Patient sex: F
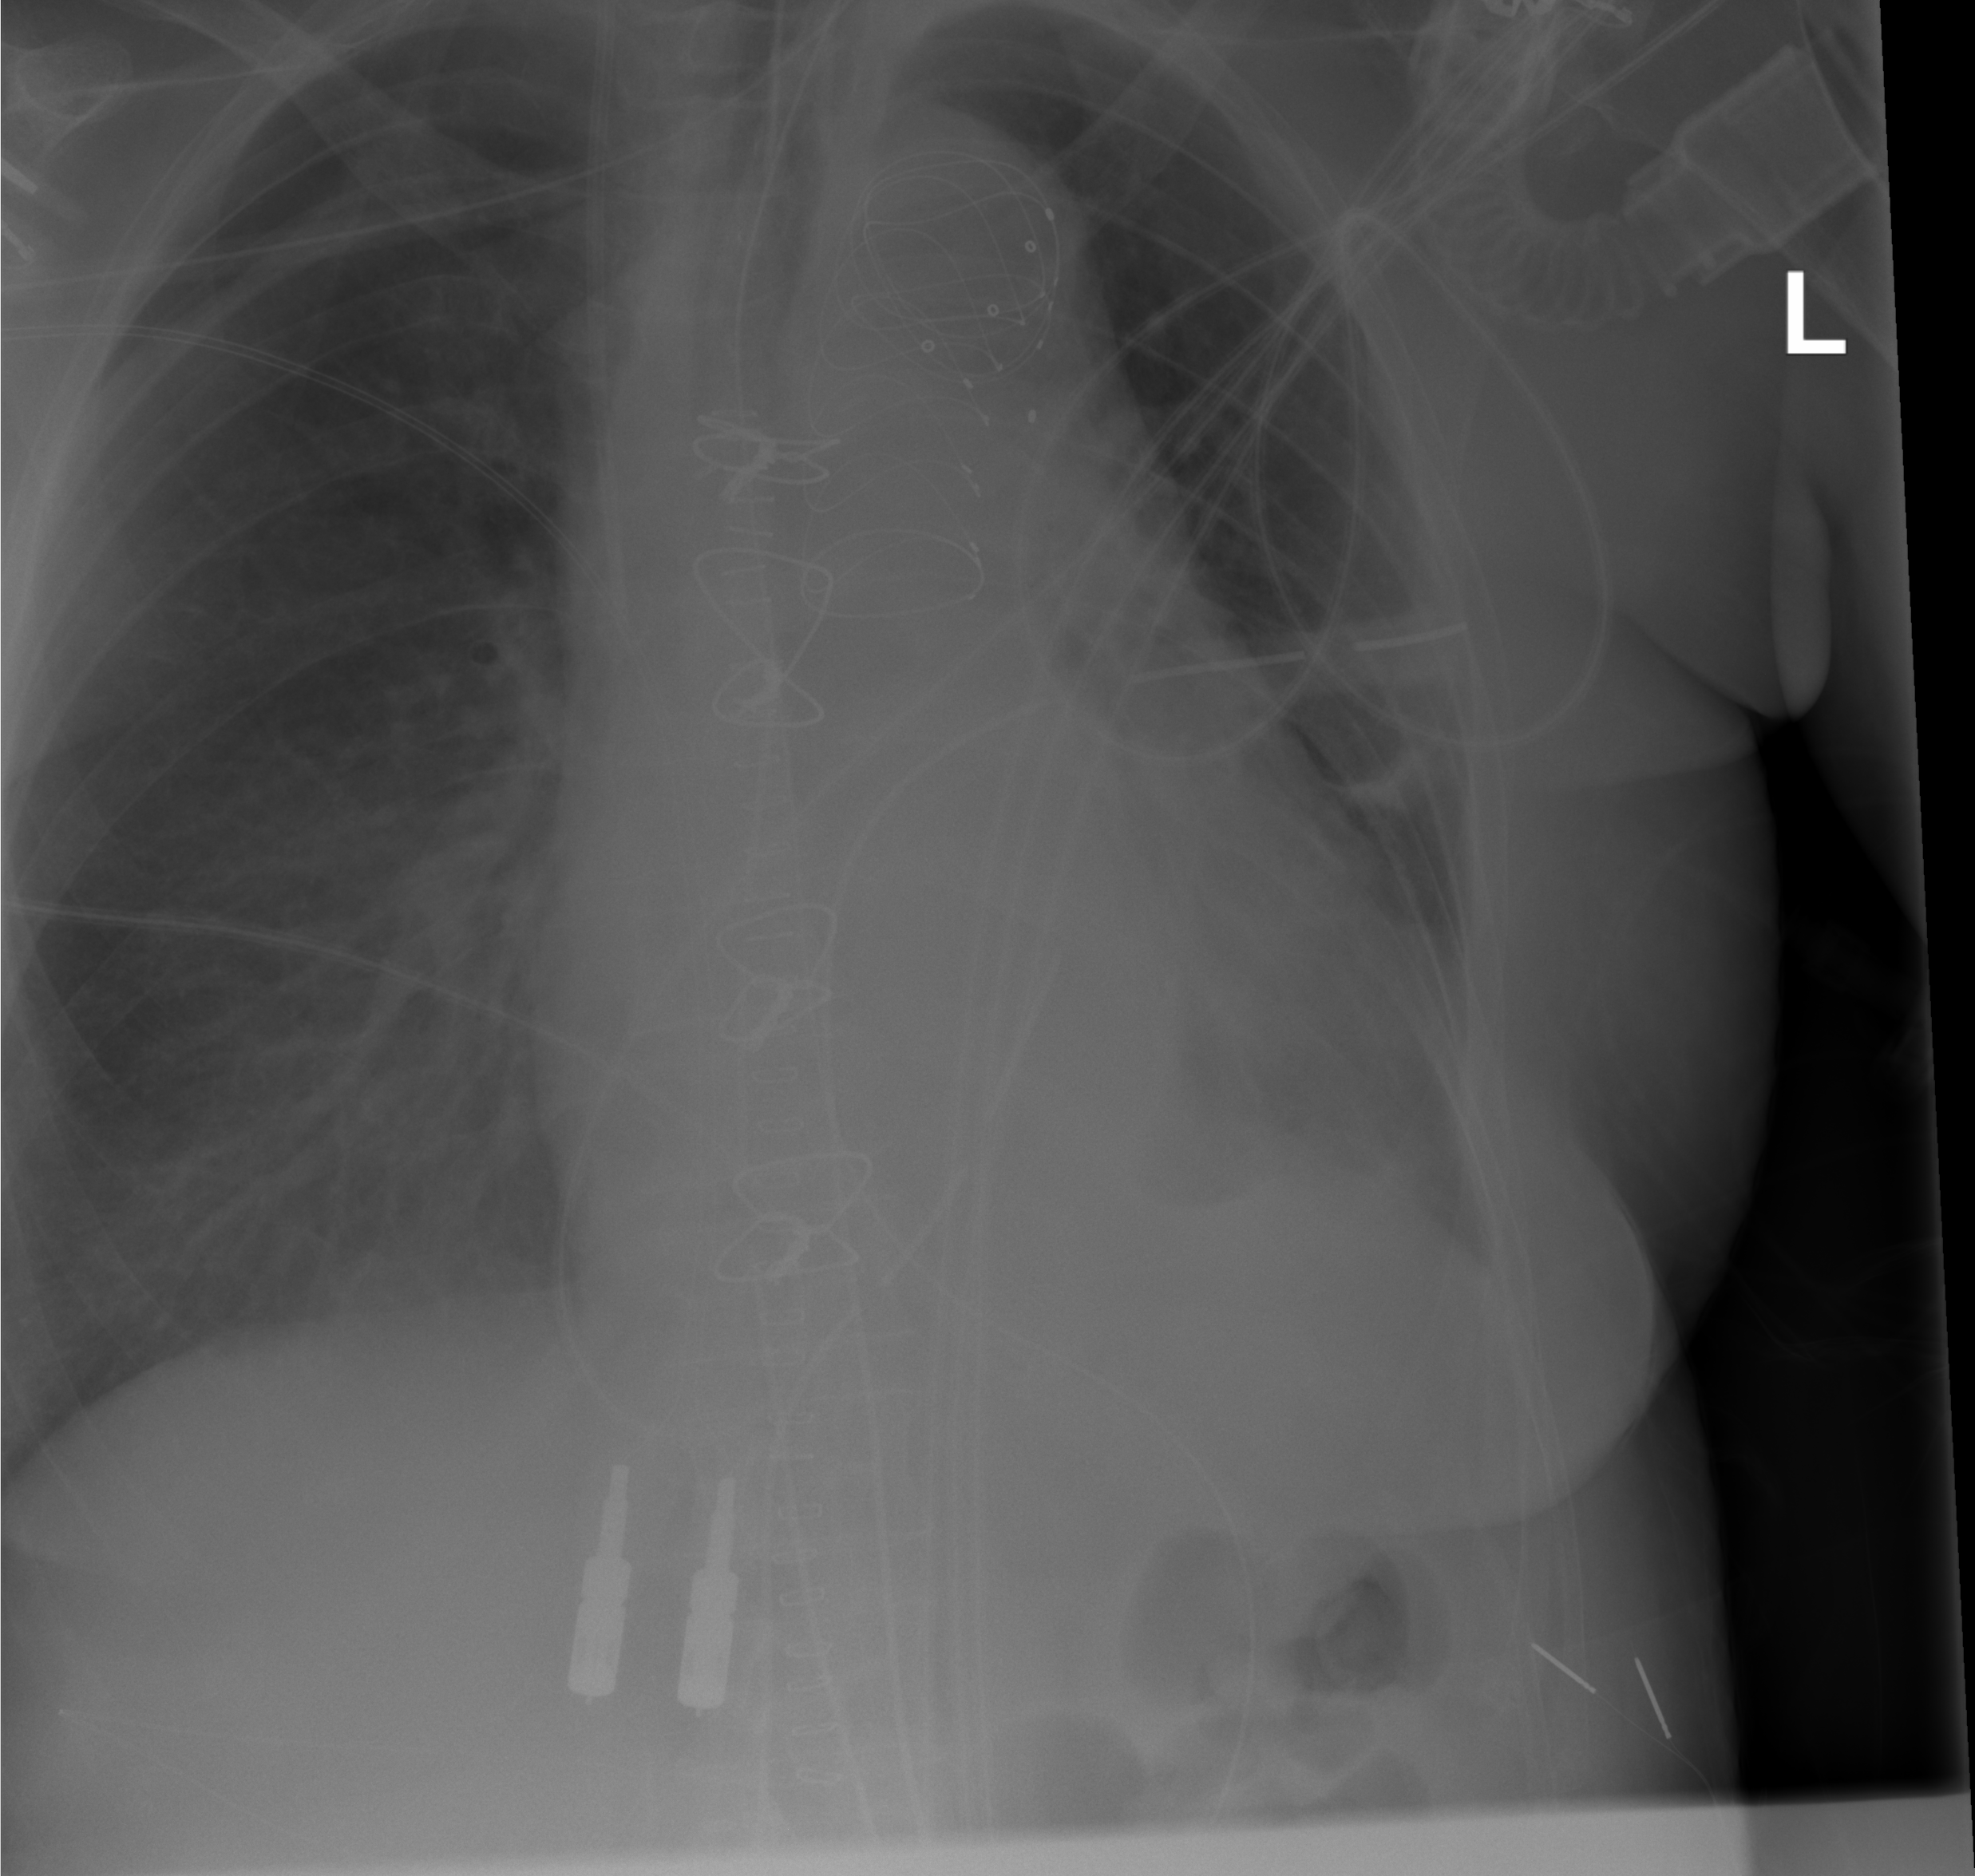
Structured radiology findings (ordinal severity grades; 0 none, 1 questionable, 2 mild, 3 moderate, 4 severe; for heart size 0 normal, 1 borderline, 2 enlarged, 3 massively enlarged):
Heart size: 0
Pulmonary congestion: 0
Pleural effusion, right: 0
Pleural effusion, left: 1
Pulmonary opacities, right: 0
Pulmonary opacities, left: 0
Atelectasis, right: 0
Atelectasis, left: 2